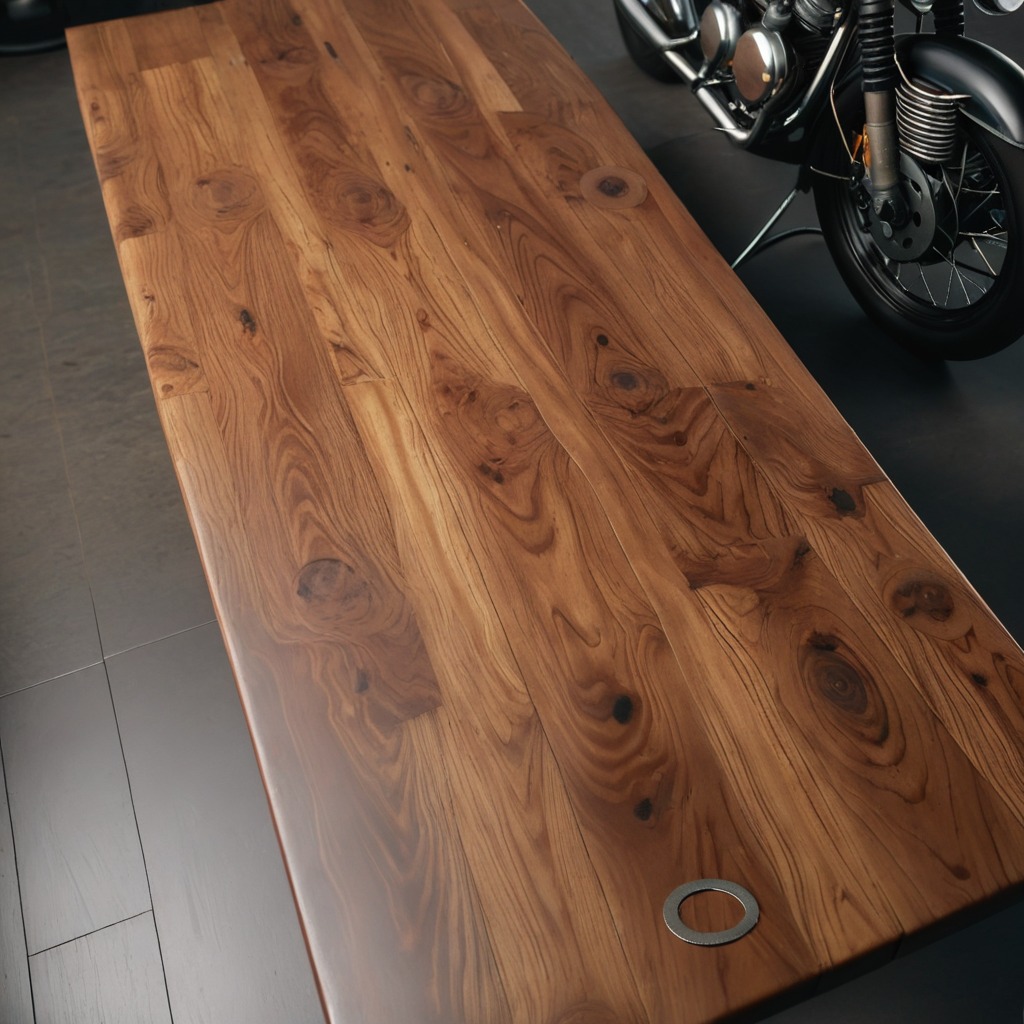
A flat metal washer lies on the oil-spilled wooden table in a vintage motorcycle garage.